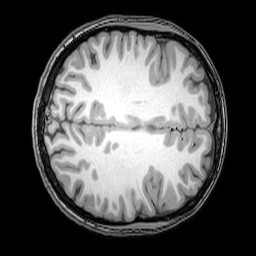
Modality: T1w
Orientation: axial
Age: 20
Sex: female
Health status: healthy
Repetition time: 0.081 s
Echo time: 0.037 s